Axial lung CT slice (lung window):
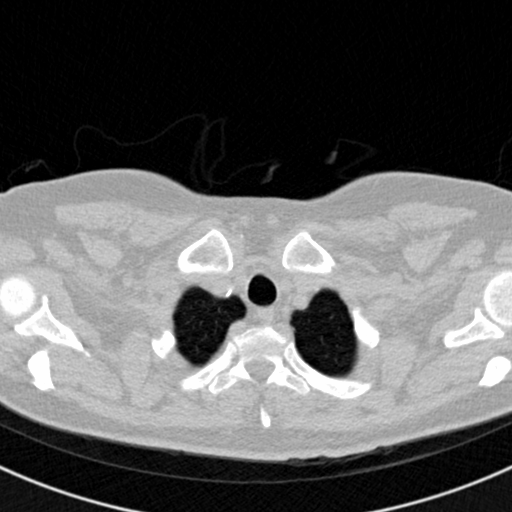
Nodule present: no